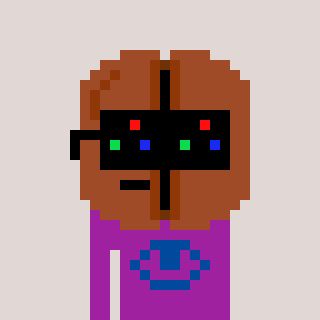
a pixel art character with square black sunglasses, a coffeebean-shaped head and a magenta-colored body on a warm background